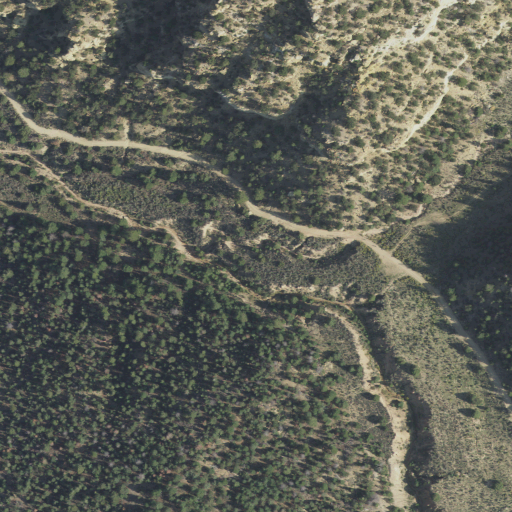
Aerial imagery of valley in Utah named Left Fork Proctor Canyon containing evergreen forest, shrub, and open development